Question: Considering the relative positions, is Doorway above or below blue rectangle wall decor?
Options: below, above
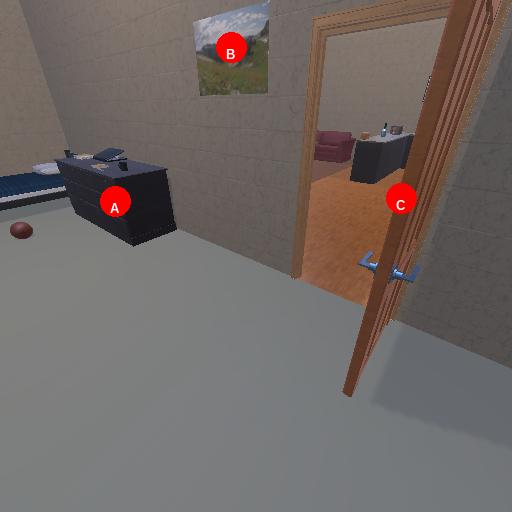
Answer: below